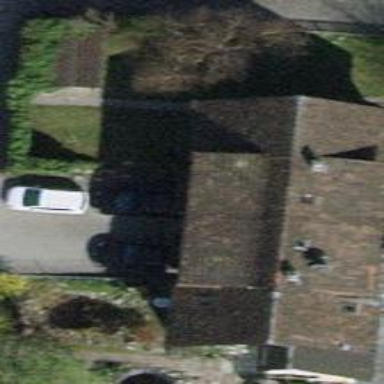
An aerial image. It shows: Semi-detached house.